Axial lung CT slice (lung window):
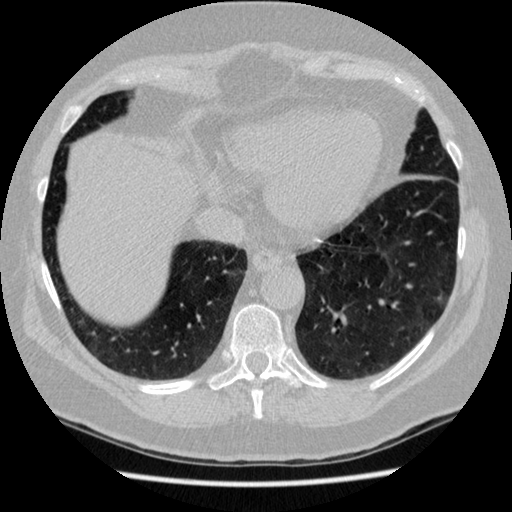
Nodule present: no